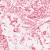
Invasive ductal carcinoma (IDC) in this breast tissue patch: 0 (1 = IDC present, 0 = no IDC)